Interaction volume radius: 5 \u00c5
Interaction volume height: 15 \u00c5
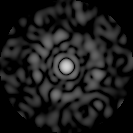
Disorder parameter: 0.849